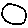
Label: circle